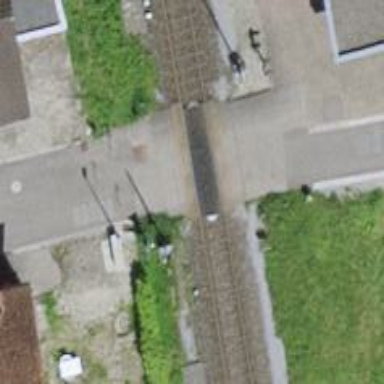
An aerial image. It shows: Level railway crossing with lights and barriers.